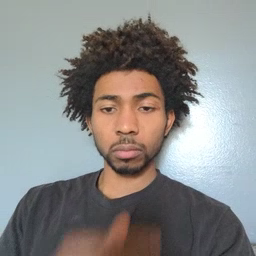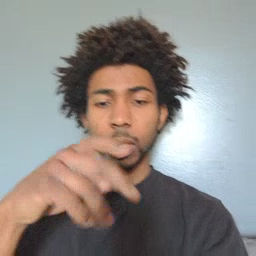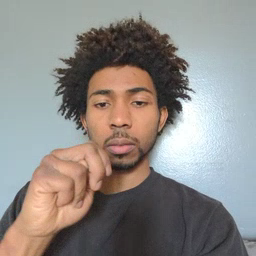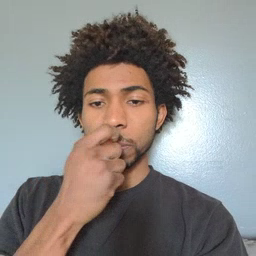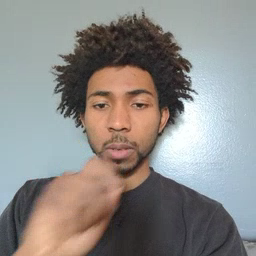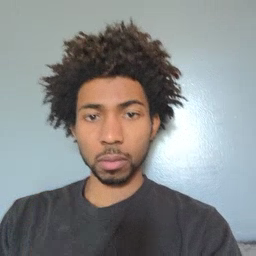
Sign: pen